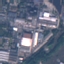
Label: Industrial